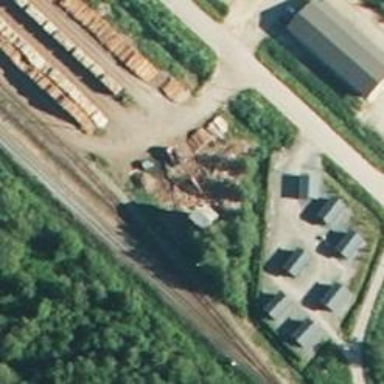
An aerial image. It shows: Wedge used for railway derailment.